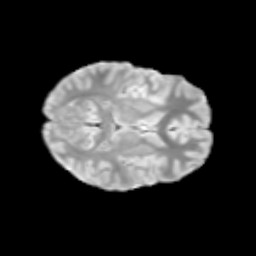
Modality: T2w
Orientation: axial
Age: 13
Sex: female
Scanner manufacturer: siemens
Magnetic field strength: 3 T
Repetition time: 3.8 s
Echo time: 0.07 s